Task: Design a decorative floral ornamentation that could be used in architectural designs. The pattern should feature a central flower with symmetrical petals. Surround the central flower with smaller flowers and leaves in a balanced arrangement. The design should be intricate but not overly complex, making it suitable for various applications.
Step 930:
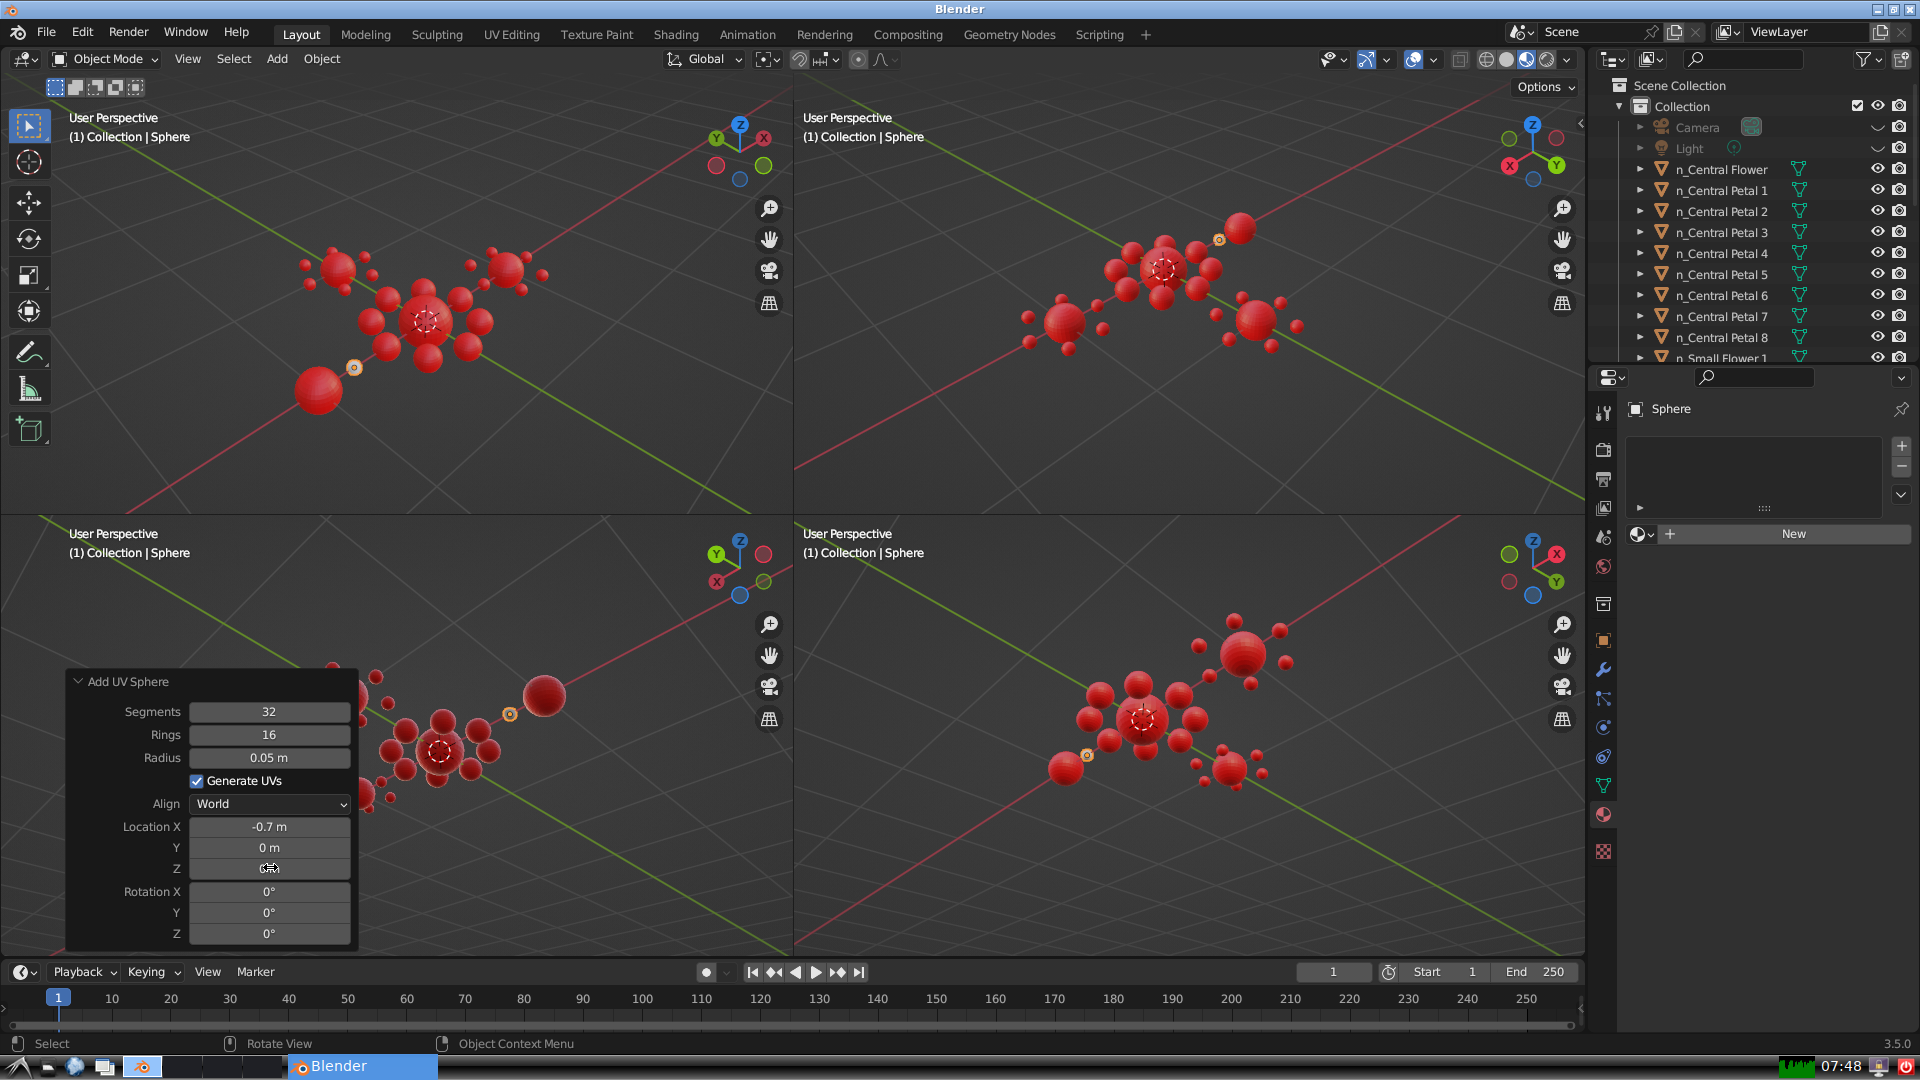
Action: click: no